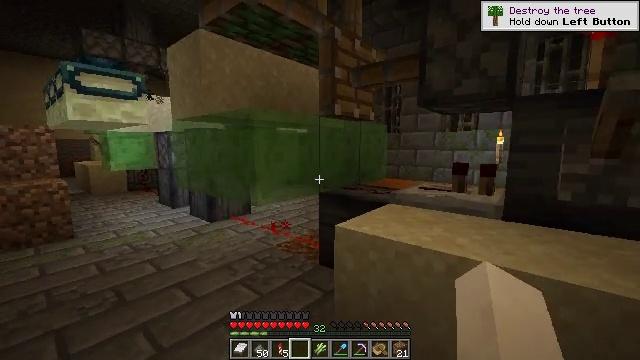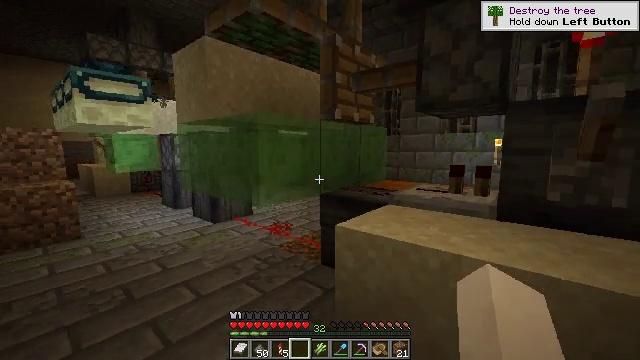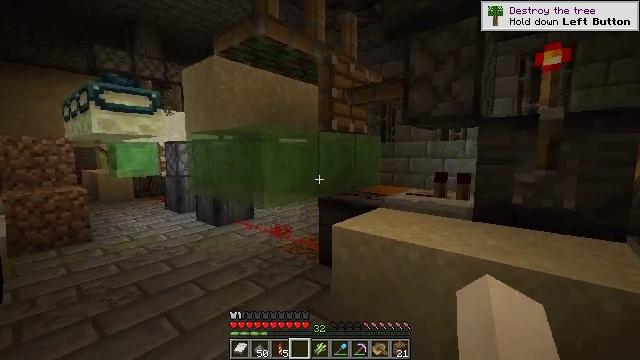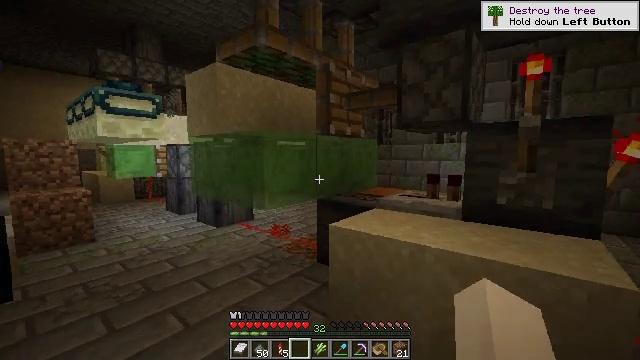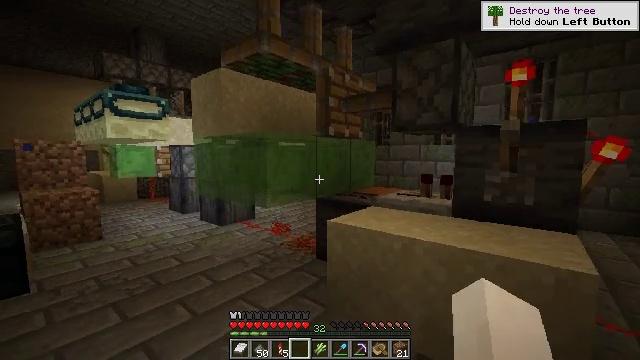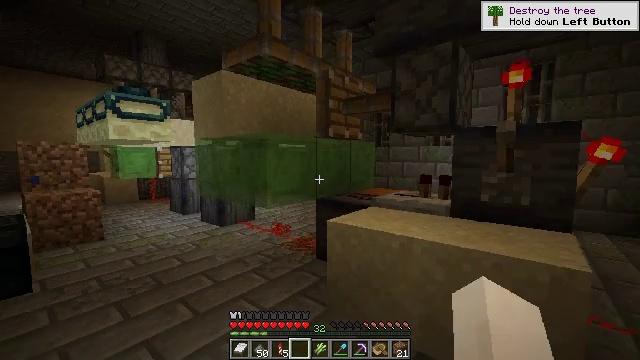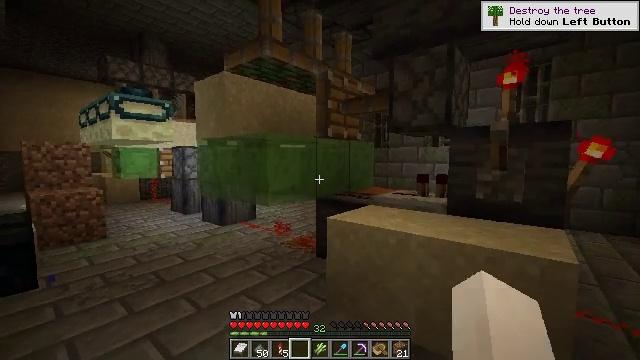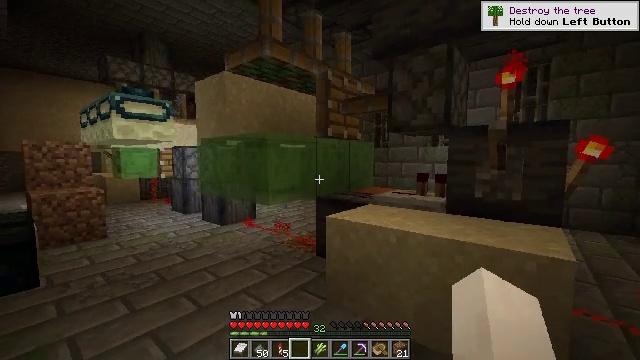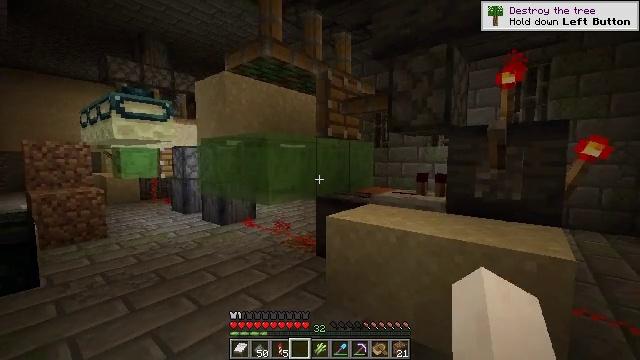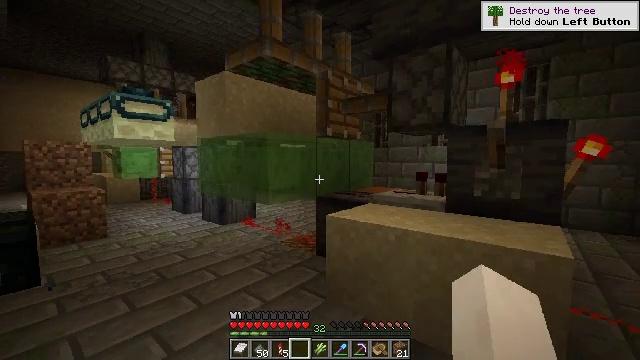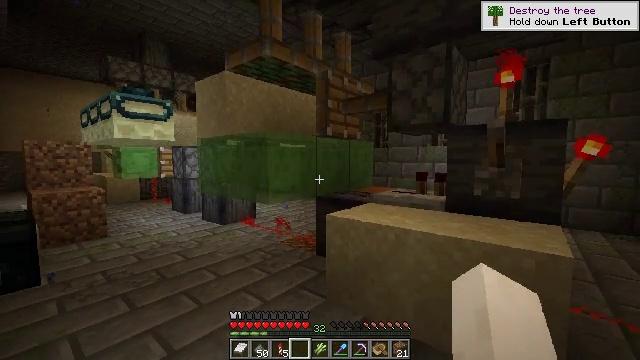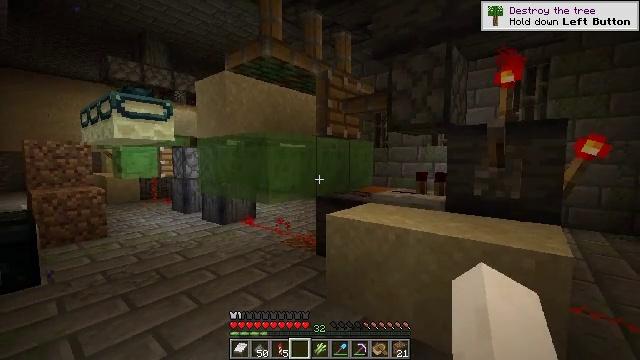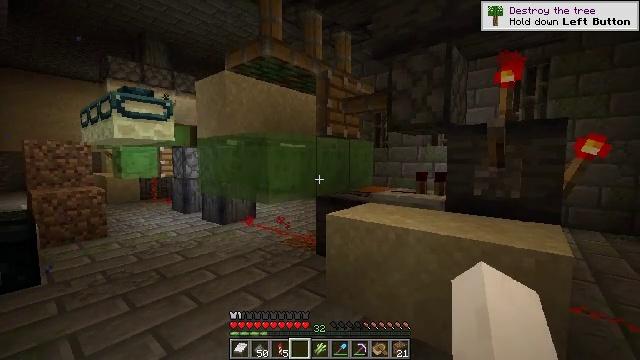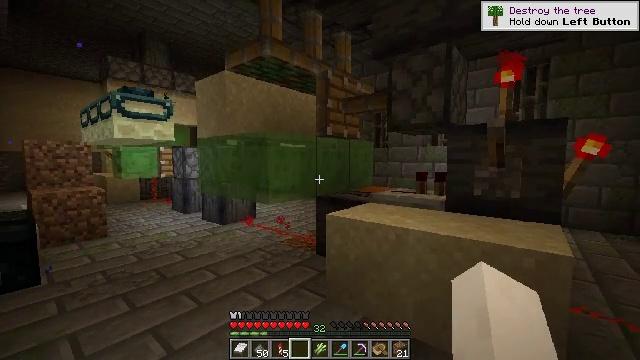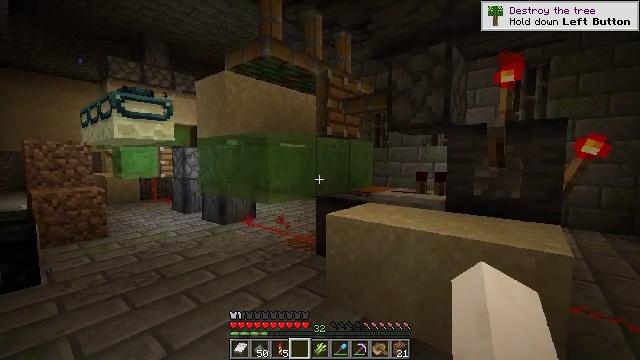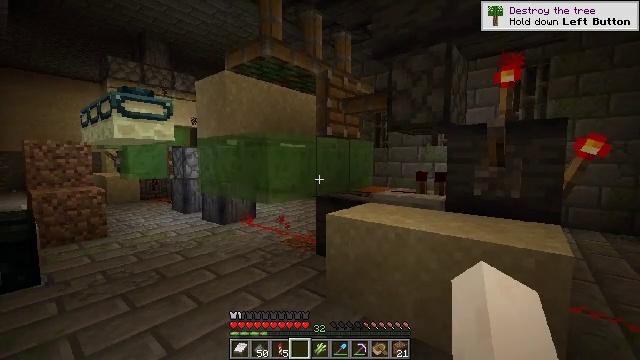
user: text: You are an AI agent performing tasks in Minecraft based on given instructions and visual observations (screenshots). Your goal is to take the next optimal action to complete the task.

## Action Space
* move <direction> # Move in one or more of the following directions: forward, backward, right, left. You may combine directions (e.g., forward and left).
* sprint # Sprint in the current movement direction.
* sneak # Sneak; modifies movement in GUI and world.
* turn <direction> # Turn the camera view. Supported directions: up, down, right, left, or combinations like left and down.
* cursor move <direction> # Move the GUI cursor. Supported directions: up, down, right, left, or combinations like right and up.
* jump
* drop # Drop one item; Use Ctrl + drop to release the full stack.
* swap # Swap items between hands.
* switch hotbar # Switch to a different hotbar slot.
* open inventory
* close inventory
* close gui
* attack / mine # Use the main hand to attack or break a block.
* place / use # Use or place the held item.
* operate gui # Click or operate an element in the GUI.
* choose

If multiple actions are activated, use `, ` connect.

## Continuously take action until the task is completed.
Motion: motion action
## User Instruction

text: Retrieve slime block by mining it.
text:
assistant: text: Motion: move back
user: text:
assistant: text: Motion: move back, turn up
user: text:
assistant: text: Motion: move back
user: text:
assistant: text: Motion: no_op
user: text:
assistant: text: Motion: no_op
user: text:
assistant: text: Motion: no_op
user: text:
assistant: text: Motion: no_op
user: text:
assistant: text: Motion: no_op
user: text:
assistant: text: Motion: no_op
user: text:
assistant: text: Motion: no_op
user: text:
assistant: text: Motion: no_op
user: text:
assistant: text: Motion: no_op
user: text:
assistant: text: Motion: no_op
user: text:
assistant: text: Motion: no_op
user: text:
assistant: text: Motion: no_op
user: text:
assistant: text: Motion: no_op
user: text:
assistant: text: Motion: no_op
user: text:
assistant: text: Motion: no_op
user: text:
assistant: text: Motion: no_op
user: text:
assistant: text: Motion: no_op
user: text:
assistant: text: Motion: no_op
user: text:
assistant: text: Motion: no_op
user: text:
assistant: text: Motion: no_op
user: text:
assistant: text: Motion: no_op
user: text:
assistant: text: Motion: move forward and move right, turn right
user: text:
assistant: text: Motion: move forward and move right, turn right
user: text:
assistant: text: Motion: move forward and move right, turn right
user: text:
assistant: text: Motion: move forward, turn right
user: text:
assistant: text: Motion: move forward
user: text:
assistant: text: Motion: move forward